Field crop: tomato
Growth stage: 1
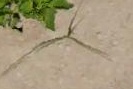
Species: cyperus